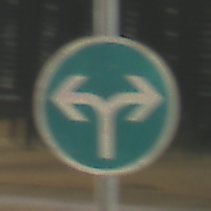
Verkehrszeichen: VorgeschriebeneFahrtrichtungRechtsOderLinks
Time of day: MorningAfternoon
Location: Roofed (Special)
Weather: NotSpecified
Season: NotSpecified
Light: Artificial